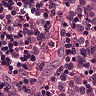
Metastatic tissue present: yes